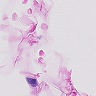
Metastatic tissue present: no